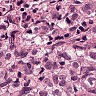
Metastatic tissue present: yes